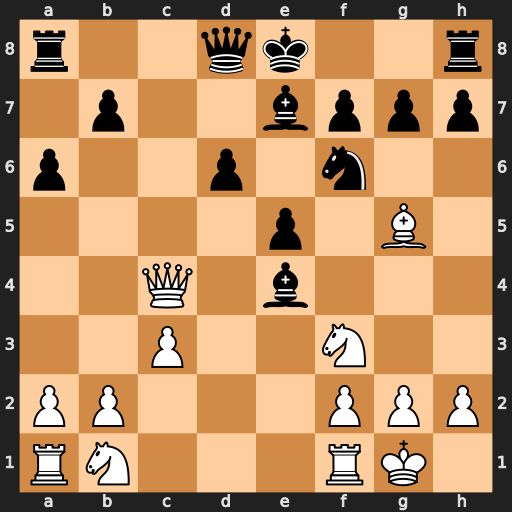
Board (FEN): r2qk2r/1p2bppp/p2p1n2/4p1B1/2Q1b3/2P2N2/PP3PPP/RN3RK1
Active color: w
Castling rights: kq
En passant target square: -
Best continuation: Bxf6 Bxf3 Bxe7 Qxe7 gxf3